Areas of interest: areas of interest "Library"
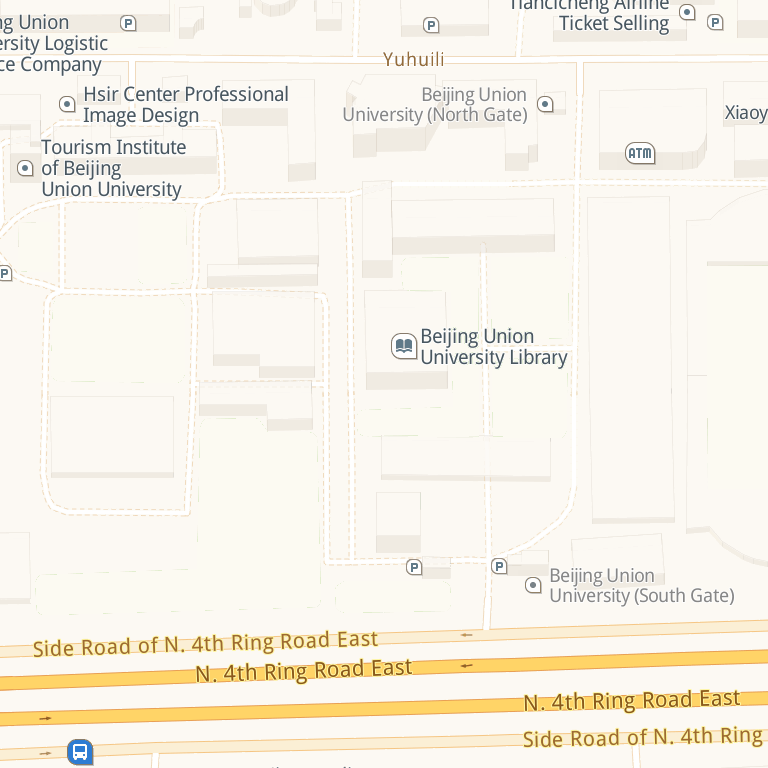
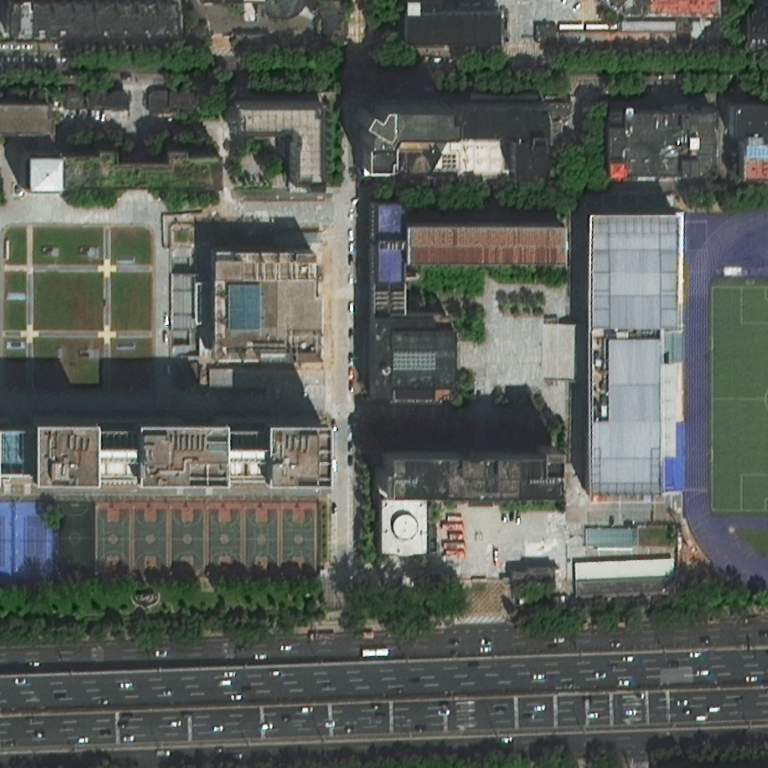